Interaction volume radius: 5 \u00c5
Interaction volume height: 10 \u00c5
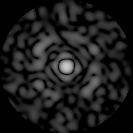
Disorder parameter: 0.864